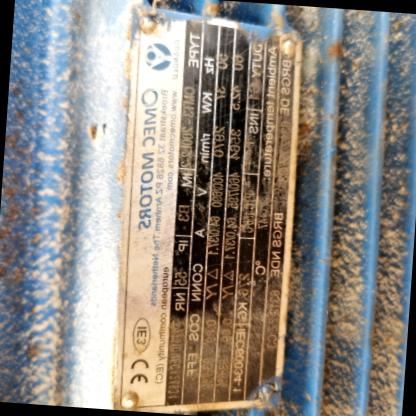
Klasa: tabliczka-znamionowa